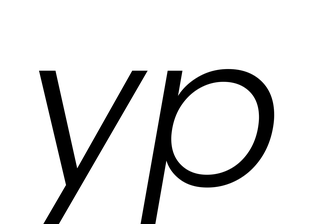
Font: Poppins-LightItalic